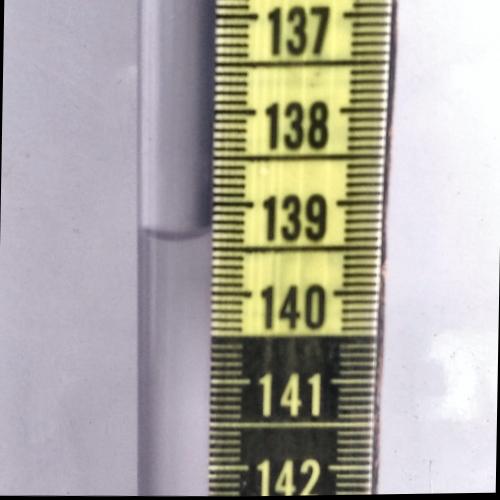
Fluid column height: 139.3 cm